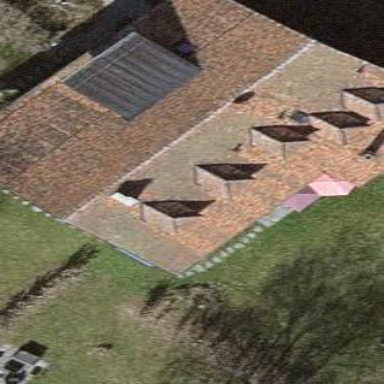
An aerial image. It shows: Simple house.